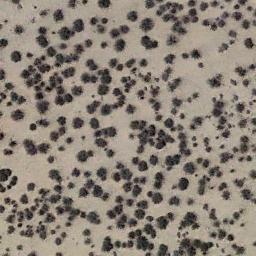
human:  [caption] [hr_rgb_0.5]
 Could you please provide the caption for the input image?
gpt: There are many dry bushes make up the chaparral on the desert .

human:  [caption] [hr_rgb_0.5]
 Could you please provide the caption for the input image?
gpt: A lot of dense chaparrals grow in the desert .

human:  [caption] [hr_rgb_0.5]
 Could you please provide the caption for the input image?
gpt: Chaparral is densely distributed on the sand .

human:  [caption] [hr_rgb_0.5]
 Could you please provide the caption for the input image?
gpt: There are two trees in this desert .

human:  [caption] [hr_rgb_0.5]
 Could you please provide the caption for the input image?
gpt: The chaparral is not evenly distributed .